Question: I have an Access DB connected to my form with that code ( C# ) :
'''
System.Data.OleDb.OleDbConnection conn = new System.Data.OleDb.OleDbConnection();
conn.ConnectionString = @"Provider=Microsoft.Jet.OLEDB.4.0;Data source= Z:\Tempesta\Area Progetto\Area_Progetto_20_02_2014\Area_Progetto_DATA_MAGAZINE\Data_Magazine\Data_Magazine\DB\DataMG.mdb";
try
{
System.Data.OleDb.OleDbCommand cmd = new System.Data.OleDb.OleDbCommand();
cmd.CommandType = System.Data.CommandType.Text;
cmd.CommandText = "INSERT into Prodotti ([Codice],[Descrizione],[Marchio],[Deposito],[Note],[NumeroProdotti],[PrzListinoBase_Aq],[PrzListinoBase_Ve],[Categoria],[Posizione],[Disponibilita],[QtaVenduta],[QtaAcquistata]) VALUES ('" + this.Codice.Text + "','" + this.Descr.Text + "','" + this.Marchio.Text + "','" + this.Deposito.Text + "'," + this.Note.Text + "," + this.NumProd.Text + "," + this.PrzListAcq.Text + "," + this.PrzListVen.Text + ",'" + this.Categ.Text + "','" + this.Posiz.Text + "'," + this.Disp.Text + "," + this.QtaVen.Text + "," + this.QtaAcq.Text + ")";
cmd.Connection = conn;
conn.Open();
cmd.ExecuteNonQuery();
conn.Close();
}
catch(Exception ex)
{
MessageBox.Show(ex.ToString());
// MessageBox.Show("Connessione Fallita!");
conn.Close();
}
finally
{
conn.Close();
}
'''
The error I get when i click the buttton is this one :

Any ideas?
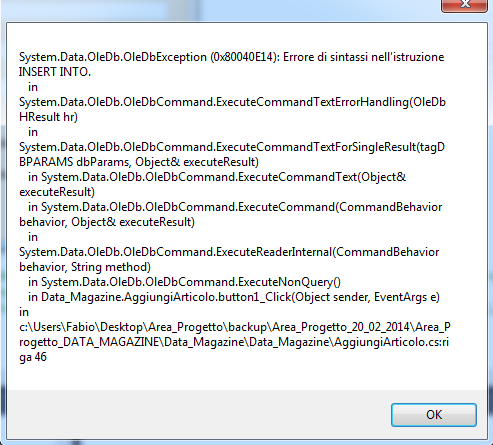
Answer: You are missing single quotations in Insert Statement where you are assigning values to columns. Your code is vulnerable so should avoid this here is a useful link.
<URL>
'''
System.Data.OleDb.OleDbConnection conn = new System.Data.OleDb.OleDbConnection();
conn.ConnectionString = @"Provider=Microsoft.Jet.OLEDB.4.0;Data source= Z:\Tempesta\Area Progetto\Area_Progetto_20_02_2014\Area_Progetto_DATA_MAGAZINE\Data_Magazine\Data_Magazine\DB \DataMG.mdb";
try
{
System.Data.OleDb.OleDbCommand cmd = new System.Data.OleDb.OleDbCommand();
cmd.CommandType = System.Data.CommandType.Text;
cmd.CommandText = "INSERT into Prodotti (Codice,Descrizione,Marchio,Deposito,Note,NumeroProdotti,PrzListinoBase_Aq,PrzListinoBase_Ve,Categoria,Posizione,Disponibilita,QtaVenduta,QtaAcquistata) VALUES('" + this.Codice.Text + "','" + this.Descr.Text + "','" + this.Marchio.Text + "','" + this.Deposito.Text + "','" + this.Note.Text + "','" + this.NumProd.Text + "','" + this.PrzListAcq.Text + "','" + this.PrzListVen.Text + "','" + this.Categ.Text + "','" + this.Posiz.Text + "','" + this.Disp.Text + "','" + this.QtaVen.Text + "','" + this.QtaAcq.Text + "')";
conn.Open();
cmd.Connection = conn;
cmd.ExecuteNonQuery();
conn.Close();
}
catch(Exception ex)
{
MessageBox.Show(ex.ToString());
// MessageBox.Show("Connessione Fallita!");
conn.Close();
}
finally
{
conn.Close();
}
'''